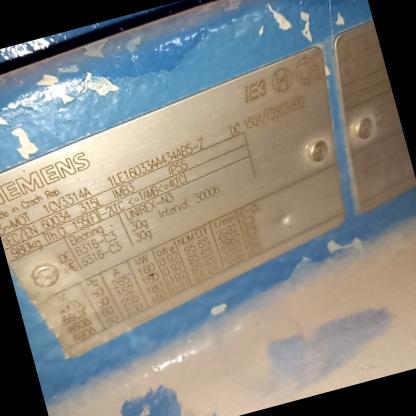
Klasa: tabliczka-znamionowa